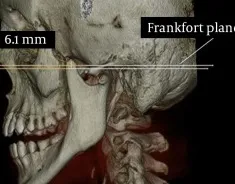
3D view of the elongated left coronoid process.
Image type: radiology (ct)